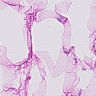
Metastatic tissue present: no